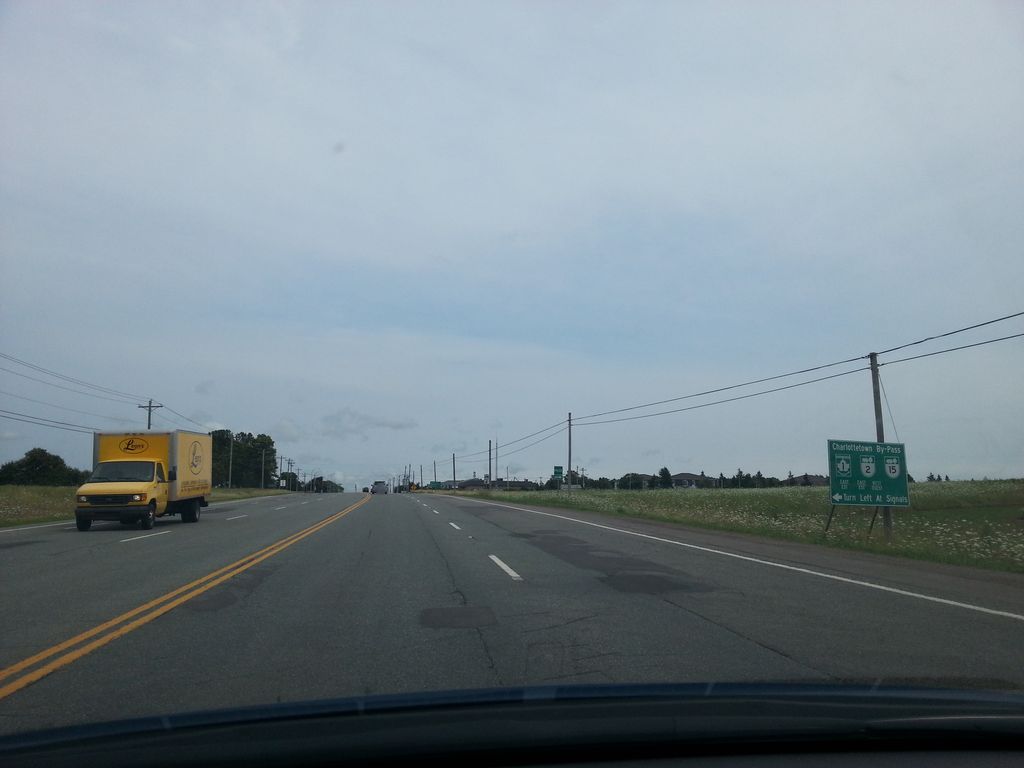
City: charlottetown